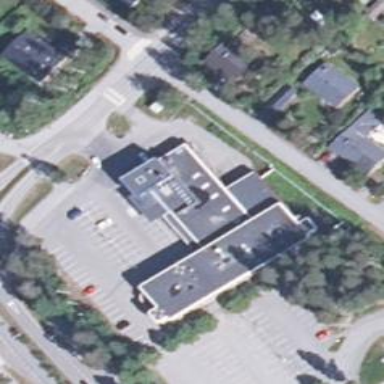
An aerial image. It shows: Building that houses supermarket.